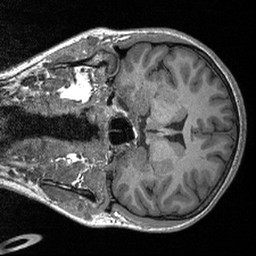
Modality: T1w
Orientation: coronal
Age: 24
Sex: female